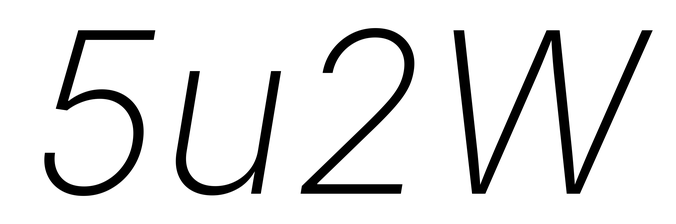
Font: Inter-Italic_ExtraLight_Italic